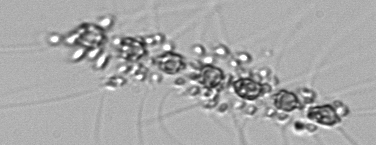
Label: Chaetoceros_didymus_TAG_external_flagellate